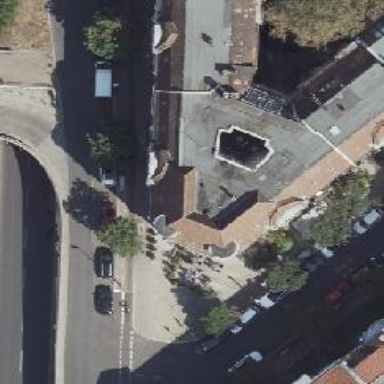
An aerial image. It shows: Pub.